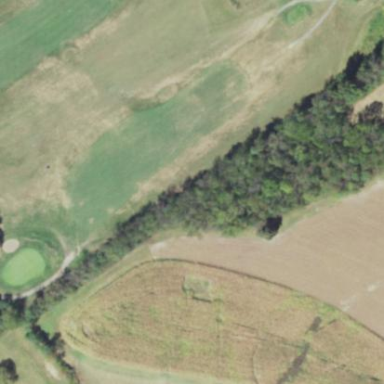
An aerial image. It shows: Grassy area designated for leisure. It is golf pitch with fairways.